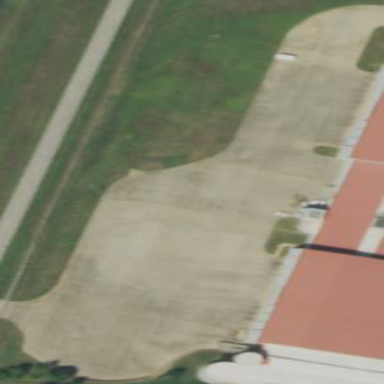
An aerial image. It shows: Apron at the airport.